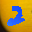
Label: 2